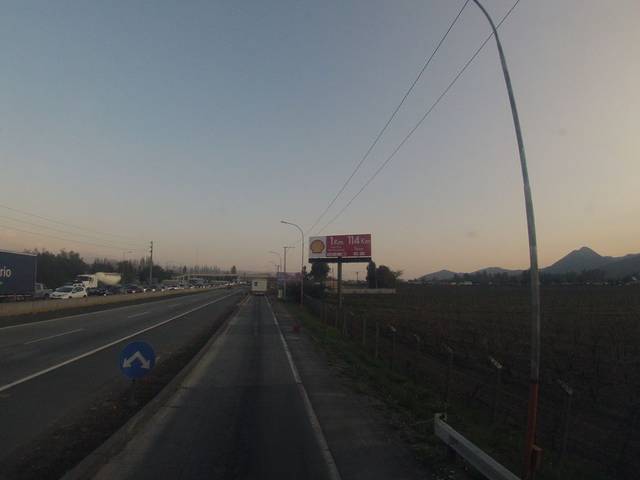
Region: Chile
Coordinates: -33.963, -70.71